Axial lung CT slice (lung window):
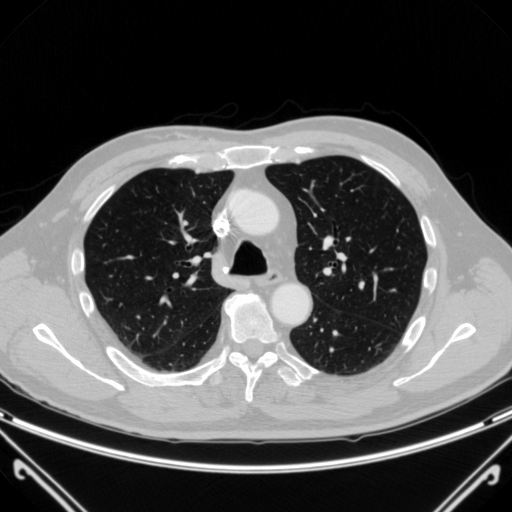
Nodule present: no